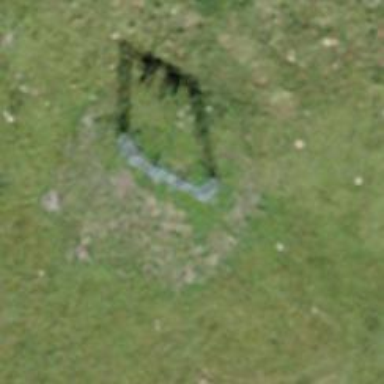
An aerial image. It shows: Pylon for aerialway.